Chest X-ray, PA view. Patient: 22 years old, sex M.
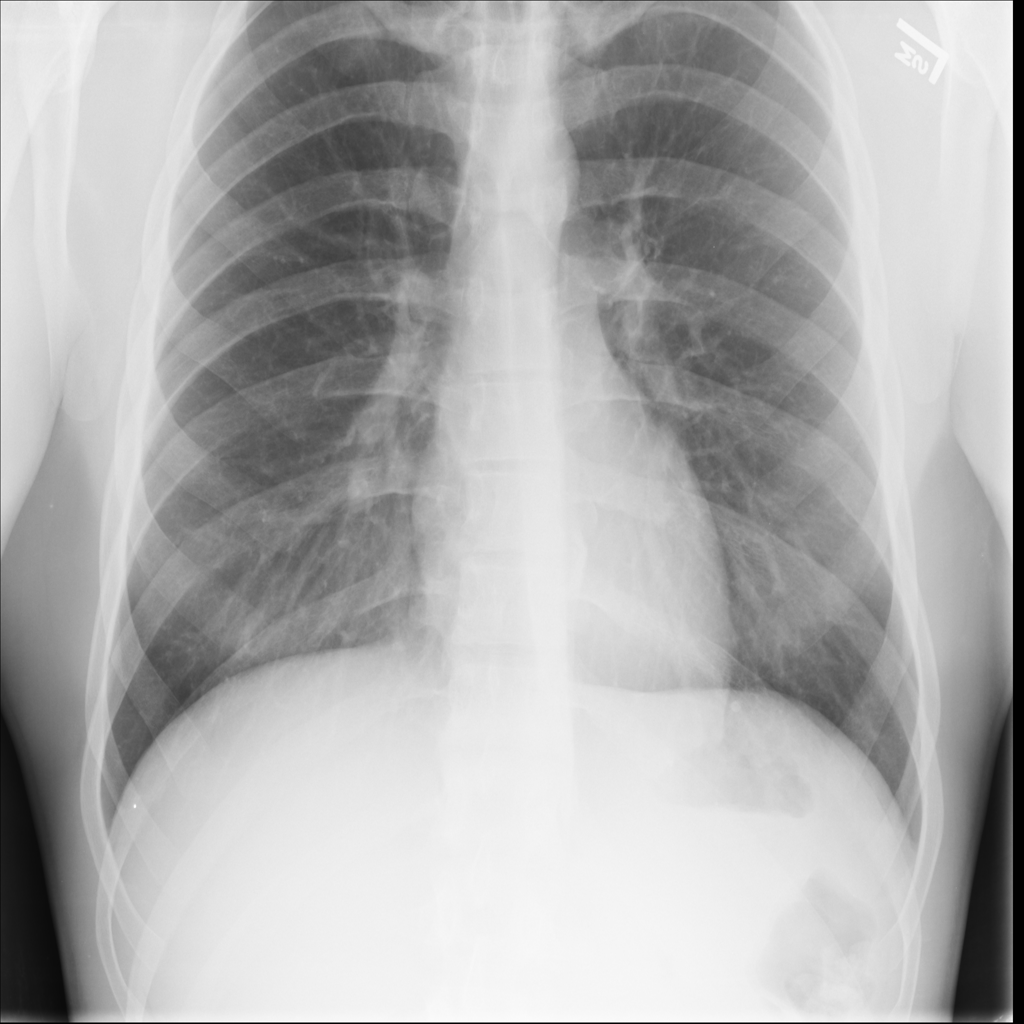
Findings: No Finding